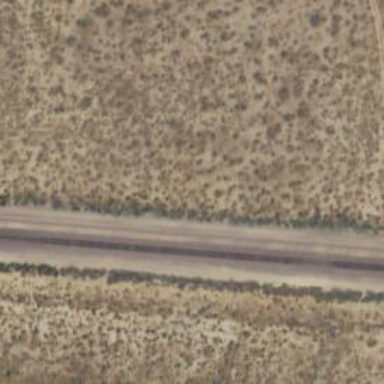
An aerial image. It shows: Abandoned railway.